四年级 · 度量几何学
如图中有 $(\quad)$ 个角。

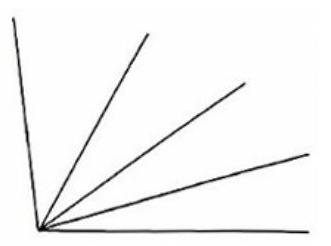
A. 4
B. 5
C. 10
D. 8
答案: C